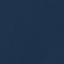
Land use / land cover: SeaLake